Interaction volume radius: 5 \u00c5
Interaction volume height: 20 \u00c5
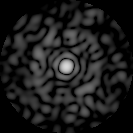
Disorder parameter: 0.853